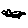
Label: cat